Question: '''
<tr bgcolor="<?php echo $rowColor ?>" >
<td><font face="Arial, Helvetica, sans-serif"><?php echo $f4; ?></font></td>
<td><font face="Arial, Helvetica, sans-serif"><?php echo $f5; ?></font></td>
<td><font face="Arial, Helvetica, sans-serif"><?php echo $f3; ?></font></td>
<td><font face="Arial, Helvetica, sans-serif"><?php echo $deliv_date; ?></font></td>
</tr>
<?php
$i++;
}
mysql_close();
?>
<tr bgcolor="<?php echo $rowColor ?>" >
<td>
<strong>Total:</strong>
</td>
<td colspan="1">&nbsp;</td>
<td ><font face="Arial, Helvetica, sans-serif"><?php echo $f8; ?></font></td>
</td>
</tr>
</table>
</div>
<div id="footer">
<hr/>
<div class="buttonwrapper">
<a class="boldbuttons" href="invoice_conf.php" <?php if ($deliv_date != '0000-00-00') echo 'disabled="disabled"' ?>><span>confirm delivery</span> </a>
</div>
'''
I am trying to disable the link in the last div when there is a non-zero delivery date. As you can see in the attached screen shot, I have a non-zero delivery date. When I try the link it is not disabled. Does anyone know why this could be,
Thanks
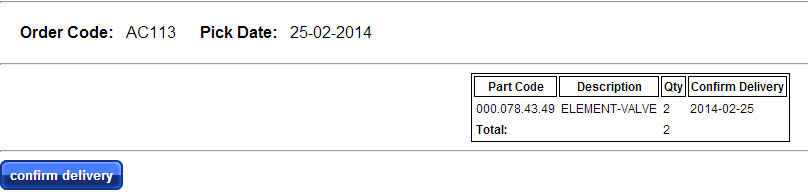
Answer: Adding 'disabled' attribute won't disable the link, if you want, just 'echo' an '#' instead of the real source, or with Javascript, adding 'javascript: void(0)'
<URL>
'''
<a class="boldbuttons" href="<?php echo ($deliv_date != '0000-00-00') ? 'invoice_conf.php' : 'javascript: void(0)'; ?>">
<span>confirm delivery</span>
</a>
'''
---
Or you can also use a 'class' say 'disabled_link' and if you want to prevent with pure CSS than use 'pointer-events: none;'
<URL>
<URL>
'''
.disabled_link {
pointer-events: none;
cursor: default;
}
'''
---
Support for 'pointer-events' is not impressive when it comes to Internet Explorer, I would suggest you to use 'span' instead, like if the date '0000-00-00', then 'echo' the text in 'span' tags, else 'echo' '<a>'